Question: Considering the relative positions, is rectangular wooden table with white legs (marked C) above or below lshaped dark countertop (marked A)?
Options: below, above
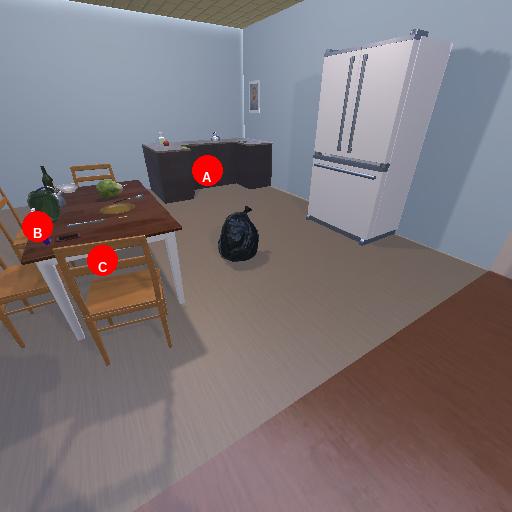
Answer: below